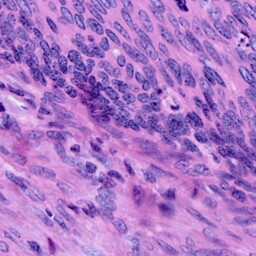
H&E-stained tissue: Cervix